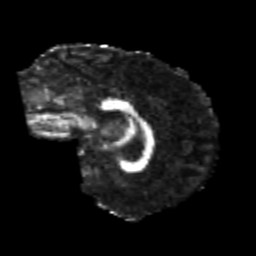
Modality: FA
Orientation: sagittal
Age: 24
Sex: female
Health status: healthy
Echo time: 0.074 s